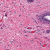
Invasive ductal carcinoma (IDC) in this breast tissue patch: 0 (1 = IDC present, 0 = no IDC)